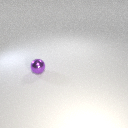
small purple metal sphere